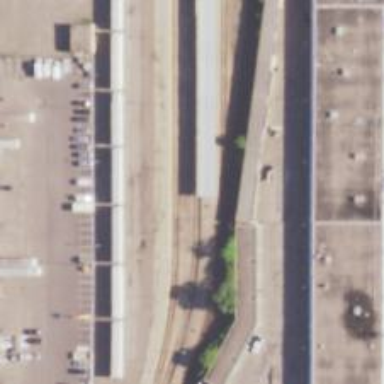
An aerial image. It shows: Railway stop.